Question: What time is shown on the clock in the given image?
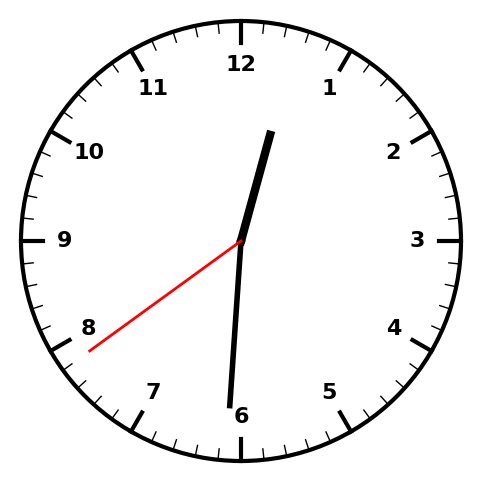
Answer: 12:30:39